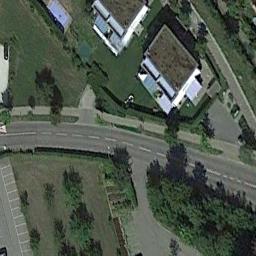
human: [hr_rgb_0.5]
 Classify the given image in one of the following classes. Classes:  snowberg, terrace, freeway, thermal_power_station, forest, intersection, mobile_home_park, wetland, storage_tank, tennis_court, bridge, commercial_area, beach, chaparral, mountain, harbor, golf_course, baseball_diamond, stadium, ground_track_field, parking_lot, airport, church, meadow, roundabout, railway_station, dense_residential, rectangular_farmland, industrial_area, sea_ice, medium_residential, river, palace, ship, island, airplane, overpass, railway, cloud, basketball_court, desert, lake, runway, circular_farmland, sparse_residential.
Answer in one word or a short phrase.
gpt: freeway